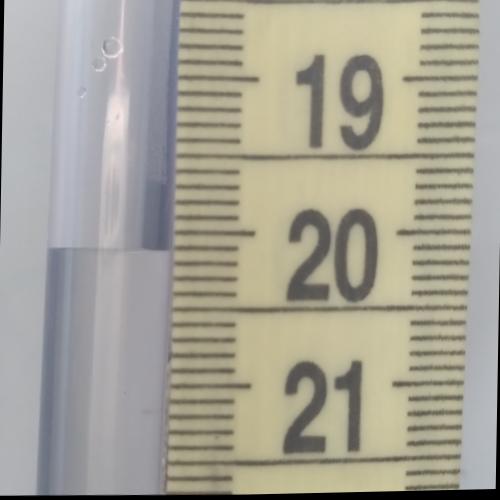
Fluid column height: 20.1 cm